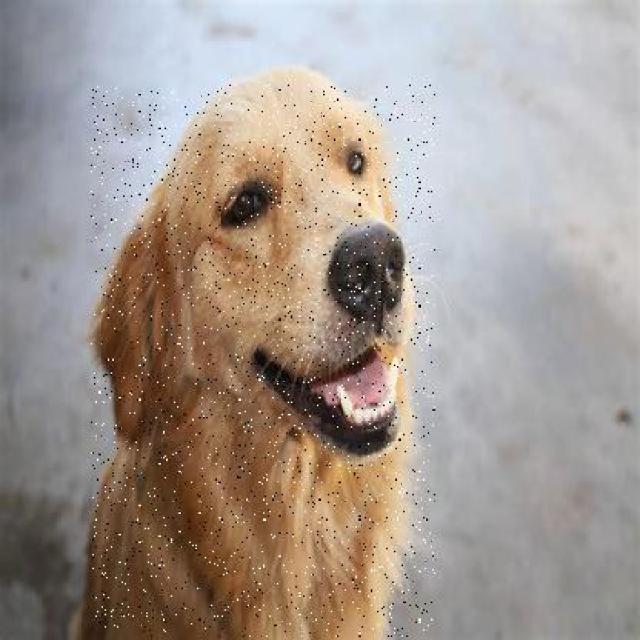
Healthy canine skin — no visible lesions, inflammation, or abnormalities. The skin and coat appear normal.